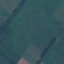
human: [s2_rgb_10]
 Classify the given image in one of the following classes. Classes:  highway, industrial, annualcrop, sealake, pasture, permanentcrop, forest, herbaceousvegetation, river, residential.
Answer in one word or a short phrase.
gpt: Pasture